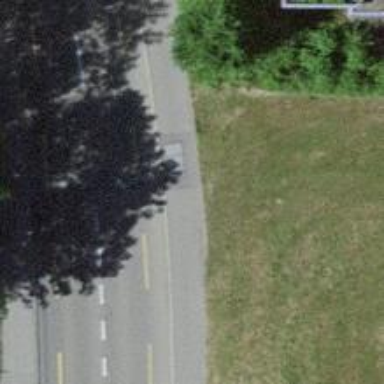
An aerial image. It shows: Sidewalk.